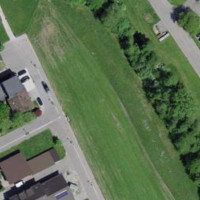
EUNIS habitat code: 52
Species observed at this site:
Symphoricarpos albus